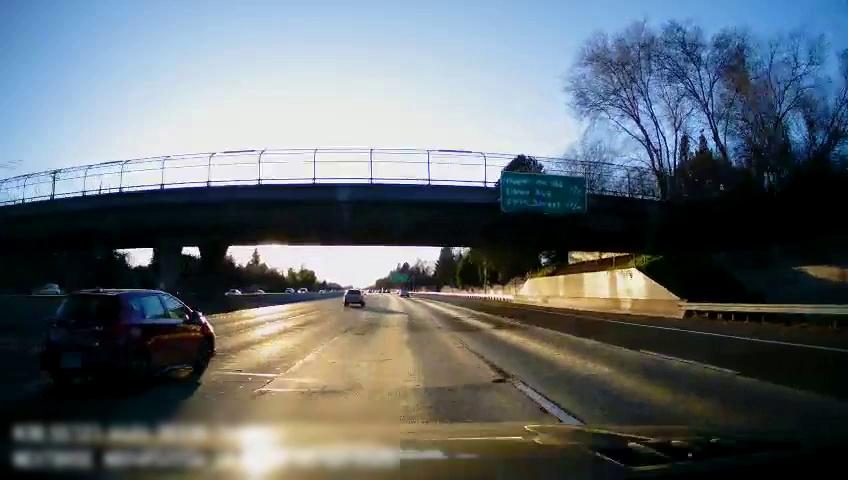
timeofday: Day
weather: Sunny
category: Drivable Space
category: Vehicles | Truck
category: Vehicles | SUV
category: Vehicles | SUV
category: Vehicles | SUV
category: Vehicles | Car
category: Vehicles | SUV
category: Vehicles | SUV
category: Lanes | Alternate Lane
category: Lanes | Current Lane
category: Lanes | Current Lane
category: Lanes | Alternate Lane
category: Lanes | Alternate Lane
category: Traffic | Signs
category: Traffic | Signs